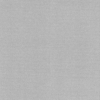
Label: dusty